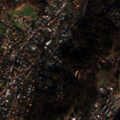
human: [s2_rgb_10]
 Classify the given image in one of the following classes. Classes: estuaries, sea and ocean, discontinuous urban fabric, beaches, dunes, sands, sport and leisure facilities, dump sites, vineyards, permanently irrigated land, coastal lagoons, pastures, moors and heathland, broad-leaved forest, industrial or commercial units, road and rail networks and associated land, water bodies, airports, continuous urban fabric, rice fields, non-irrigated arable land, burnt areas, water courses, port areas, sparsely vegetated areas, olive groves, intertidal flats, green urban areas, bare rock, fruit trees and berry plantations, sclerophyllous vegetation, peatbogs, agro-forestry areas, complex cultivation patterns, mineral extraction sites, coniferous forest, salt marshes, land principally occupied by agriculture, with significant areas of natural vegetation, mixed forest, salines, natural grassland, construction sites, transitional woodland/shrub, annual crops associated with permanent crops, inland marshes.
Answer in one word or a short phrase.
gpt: discontinuous urban fabric, pastures, land principally occupied by agriculture, with significant areas of natural vegetation, mixed forest